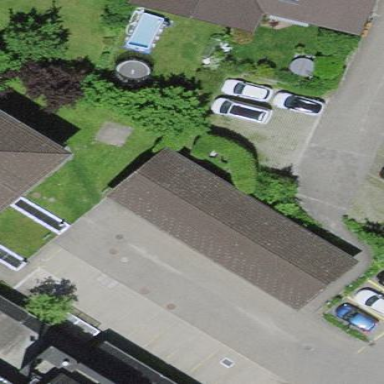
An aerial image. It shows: Garage.